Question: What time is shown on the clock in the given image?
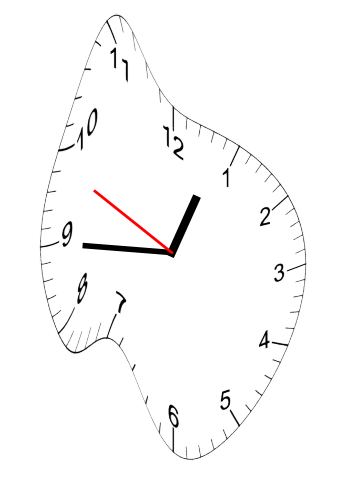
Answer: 12:44:49